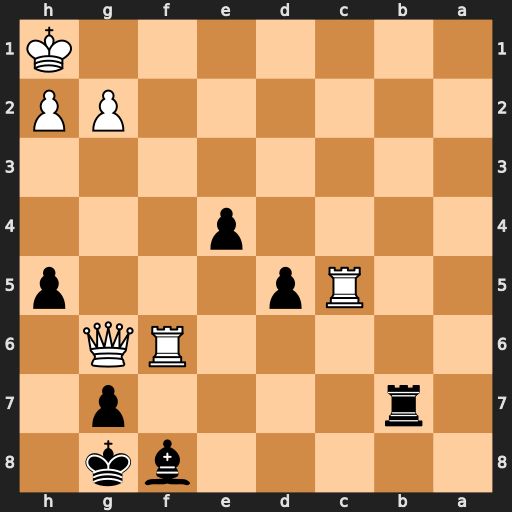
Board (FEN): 5bk1/1r4p1/5RQ1/2Rp3p/4p3/8/6PP/7K
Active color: b
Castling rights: -
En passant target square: -
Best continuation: Rb1+ Rc1 Rxc1+ Rf1 Rxf1#